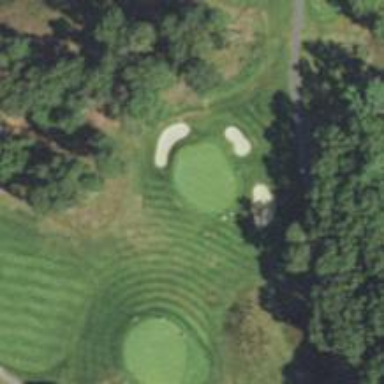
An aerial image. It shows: View of golf hole.